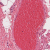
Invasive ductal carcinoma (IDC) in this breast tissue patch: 0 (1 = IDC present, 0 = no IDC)